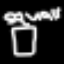
Label: square